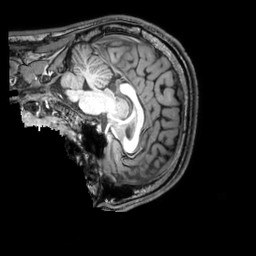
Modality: T1w
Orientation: sagittal
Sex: male
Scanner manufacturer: philips
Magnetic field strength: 3 T
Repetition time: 0.008268 s
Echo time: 0.0038 s